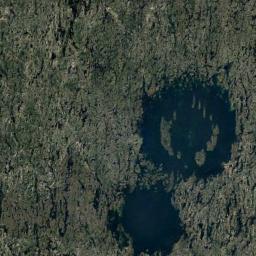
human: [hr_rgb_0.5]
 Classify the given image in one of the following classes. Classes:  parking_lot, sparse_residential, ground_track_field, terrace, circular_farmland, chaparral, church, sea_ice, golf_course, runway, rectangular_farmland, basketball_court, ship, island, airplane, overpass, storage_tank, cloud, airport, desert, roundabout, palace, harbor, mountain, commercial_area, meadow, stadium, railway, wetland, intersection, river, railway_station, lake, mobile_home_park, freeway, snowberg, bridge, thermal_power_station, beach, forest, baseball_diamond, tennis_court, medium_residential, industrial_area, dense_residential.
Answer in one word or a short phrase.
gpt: wetland